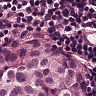
Metastatic tissue present: yes